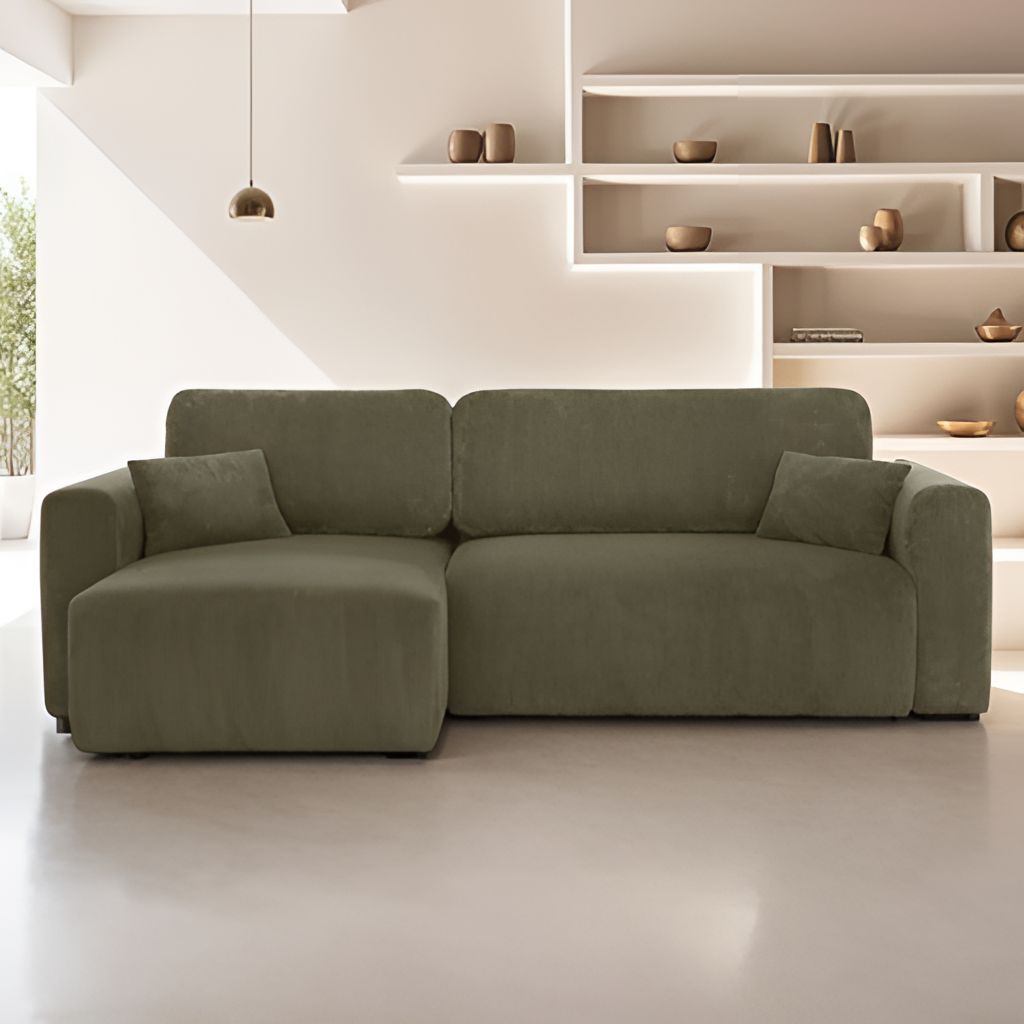
velvet sectional sofa, living room, beige concrete flooring, with seamless pattern, contemporary, beige paint wallpaper, with solid pattern